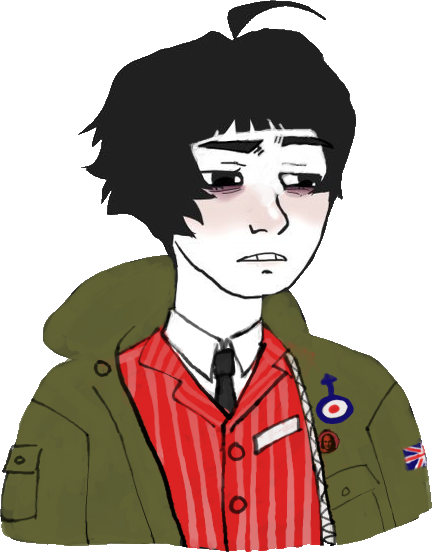
Label: 5_Twinkjak